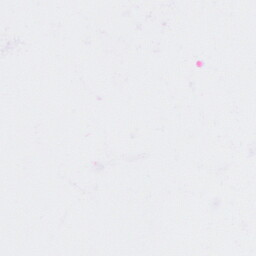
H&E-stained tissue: Cervix